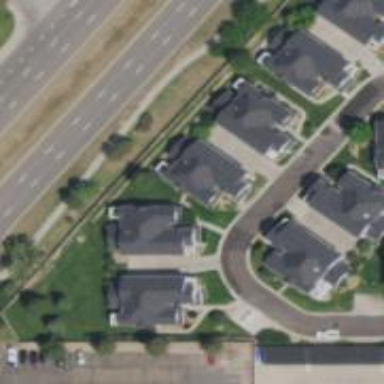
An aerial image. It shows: Living street.